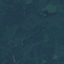
Land use / land cover class: Forest